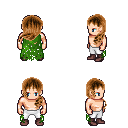
a pixel art fantasy rpg character, male body template, human, light skin, green tattered cape, white pants, brown left-swept hairstyle, maroon shoes, four views (front, back, left, right), 2x2 character sprite sheet, small pixel art, hard edges, no anti-aliasing